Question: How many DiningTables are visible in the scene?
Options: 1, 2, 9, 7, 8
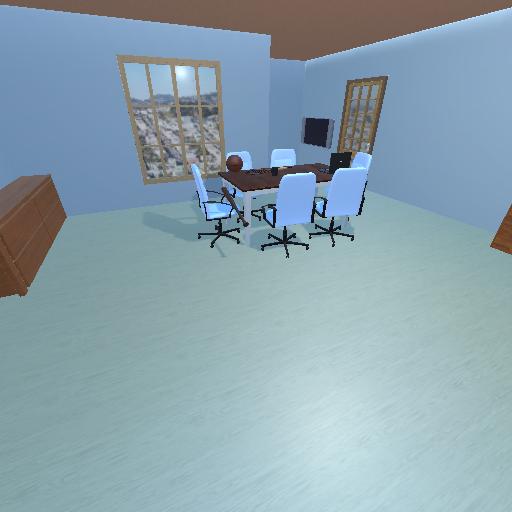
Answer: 1